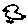
Label: bird